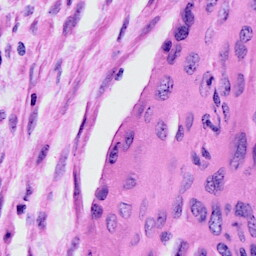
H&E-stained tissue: Cervix